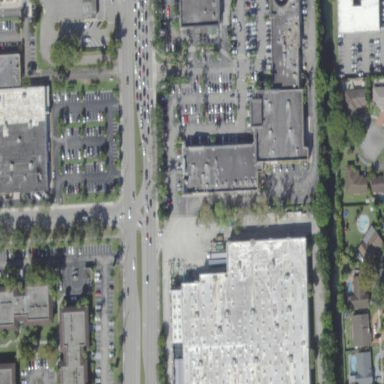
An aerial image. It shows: Retail building.